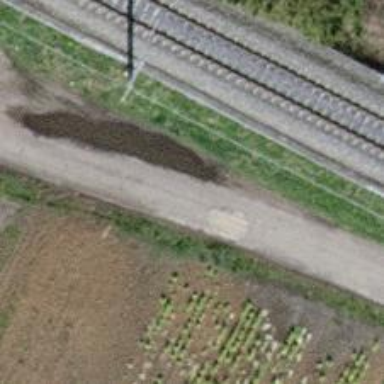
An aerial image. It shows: Well-maintained track road of grade 1.